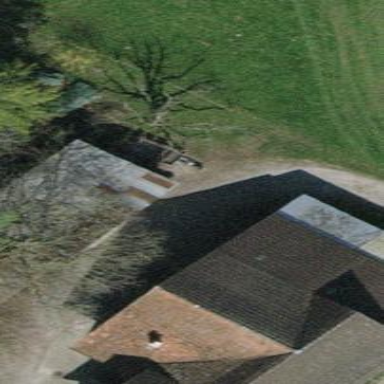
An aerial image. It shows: View of roof of building.